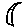
Label: moon